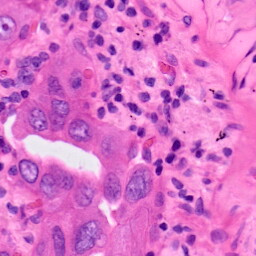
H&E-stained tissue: Lung